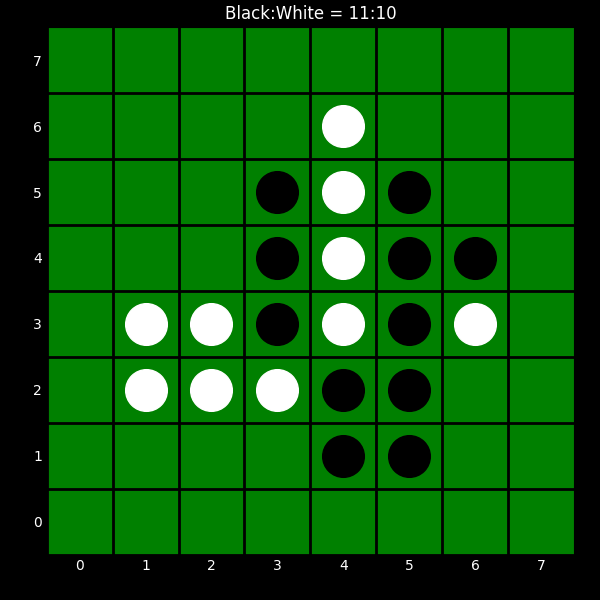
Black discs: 11
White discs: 10